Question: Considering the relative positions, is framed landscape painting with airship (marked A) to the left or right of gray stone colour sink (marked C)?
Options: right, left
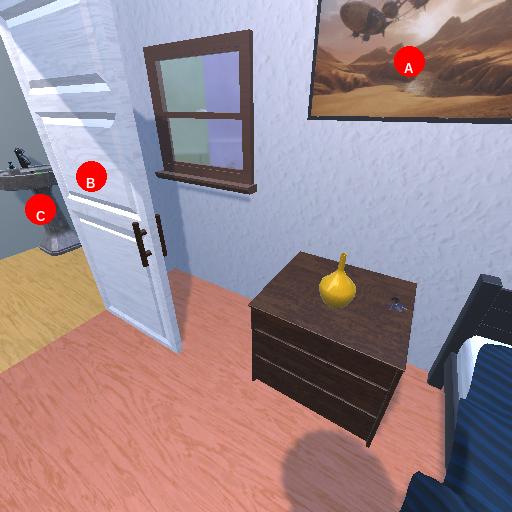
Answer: right